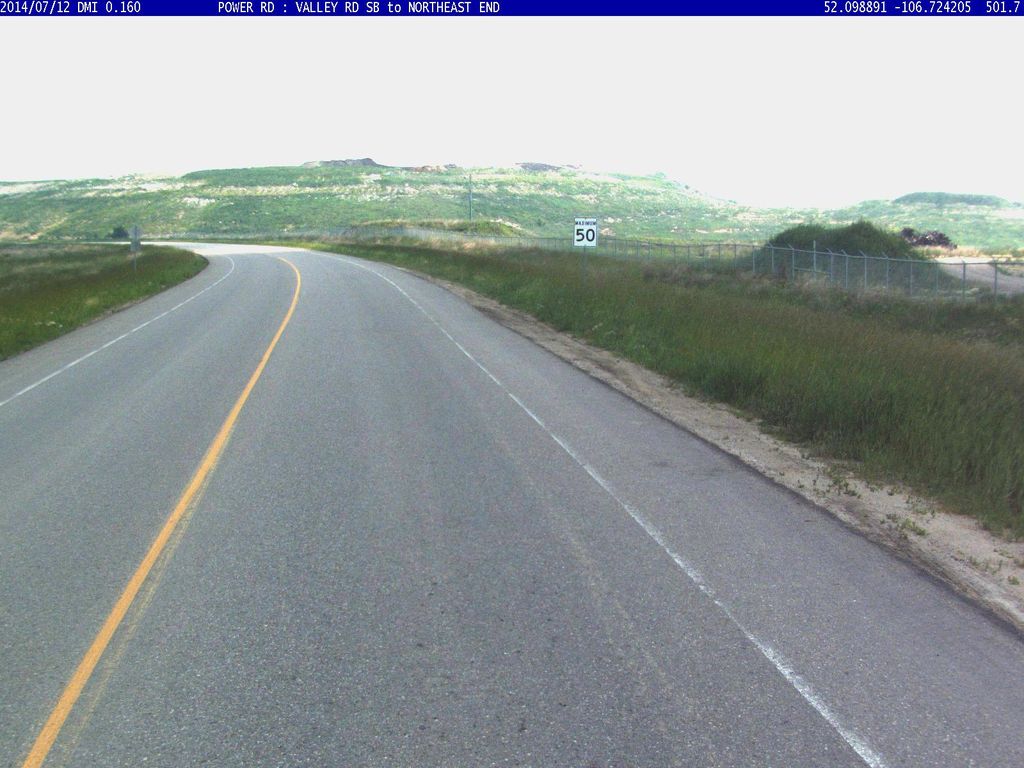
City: saskatoon